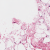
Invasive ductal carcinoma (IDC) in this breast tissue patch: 0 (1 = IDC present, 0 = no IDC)